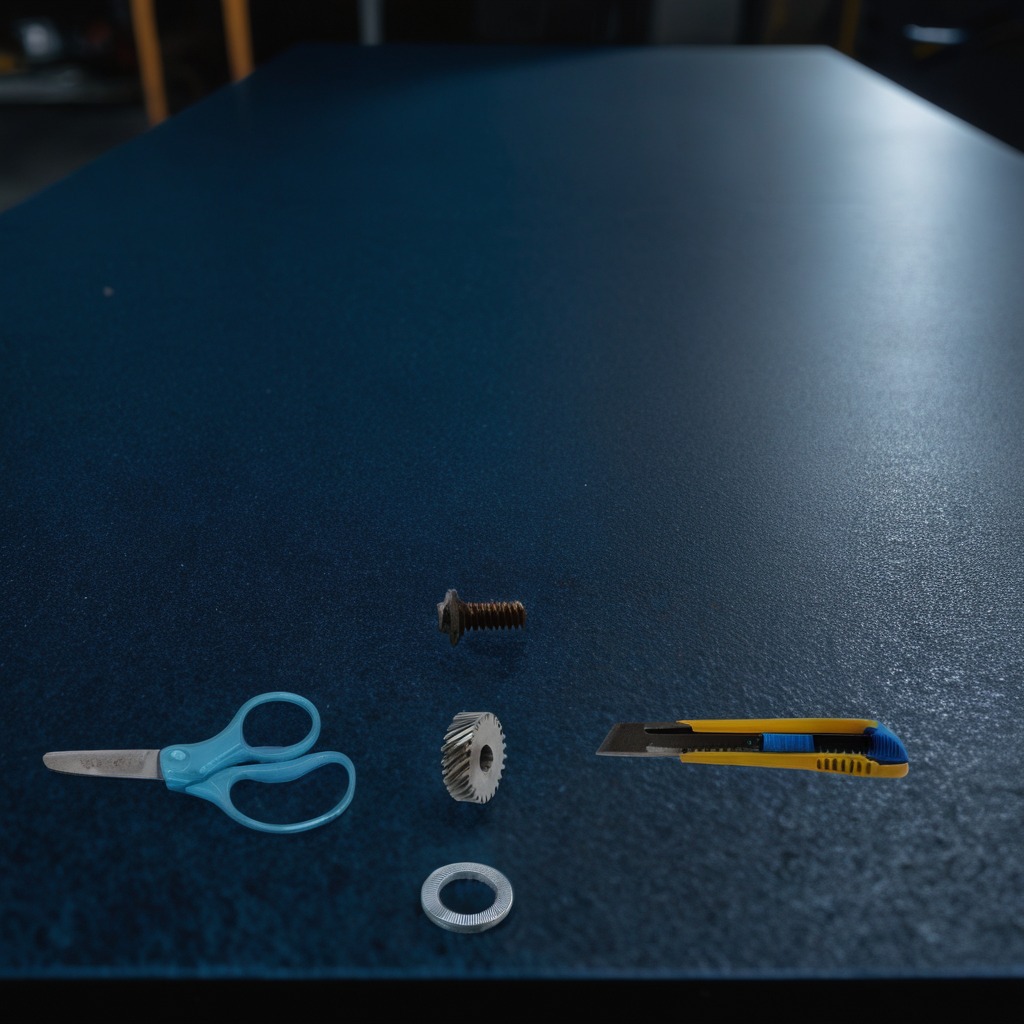
A steel gear with teeth, a utility knife, a flat metal washer, a metal machine screw, and a pair of scissors are lying on the granite tabletop.